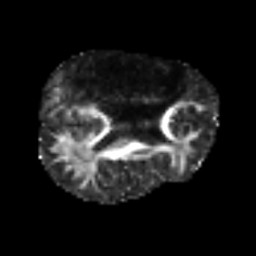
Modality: FA
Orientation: axial
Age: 52
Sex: male
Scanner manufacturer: siemens
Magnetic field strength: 3 T
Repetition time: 6.1 s
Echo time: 0.101 s